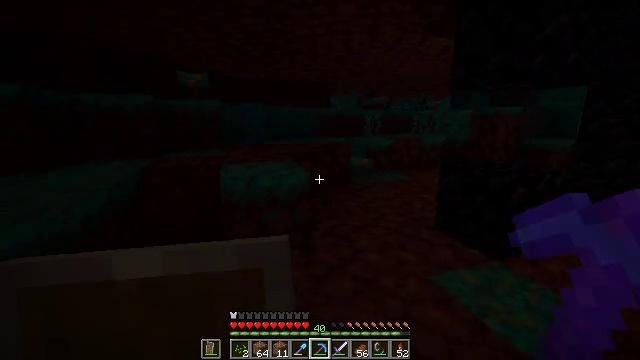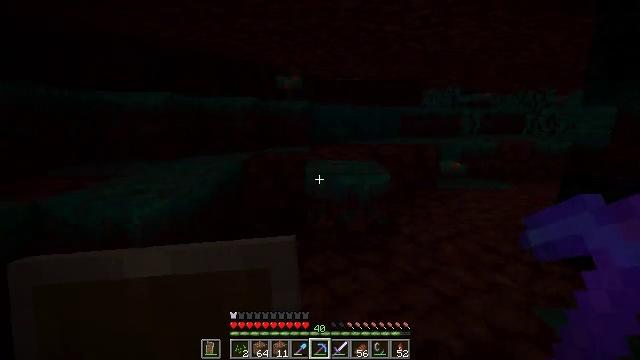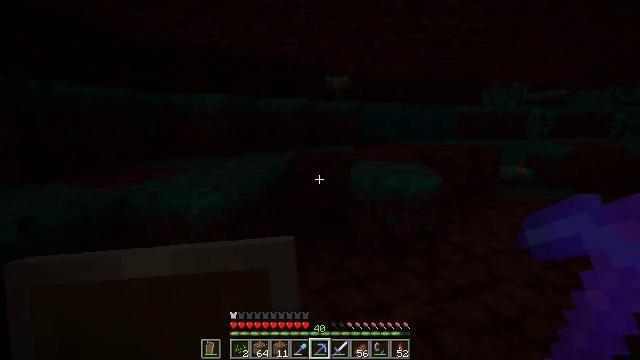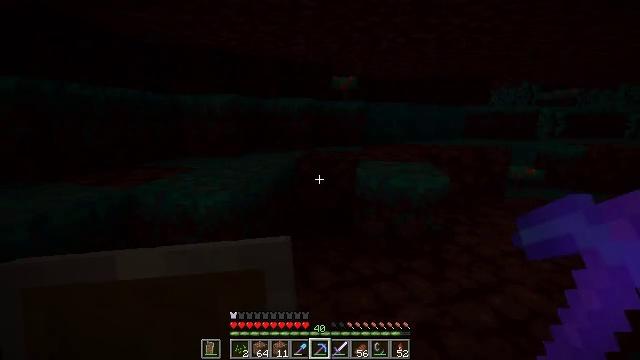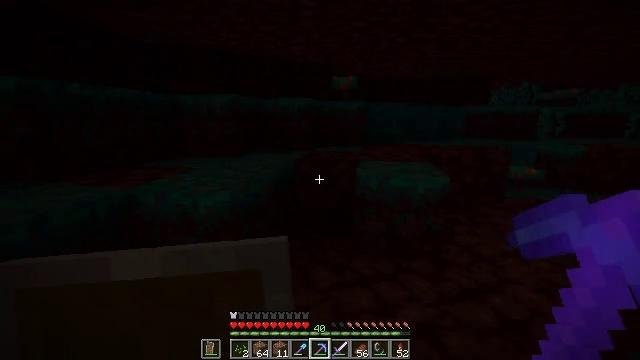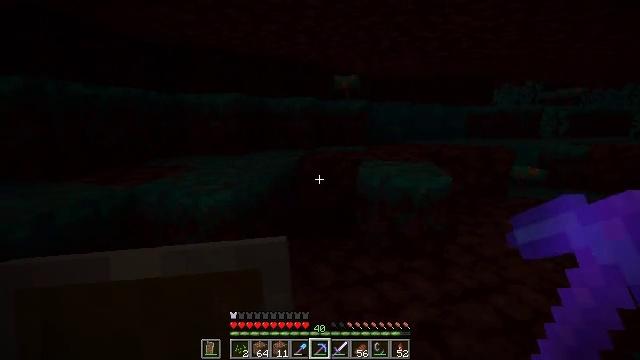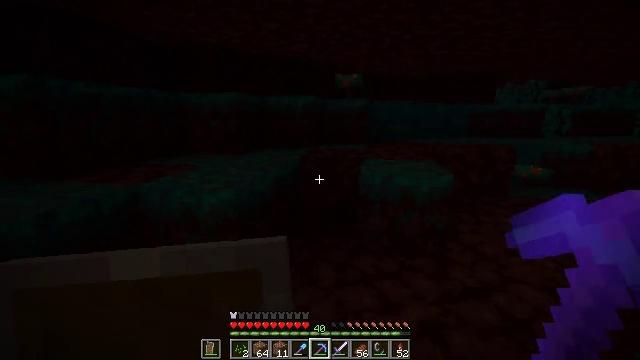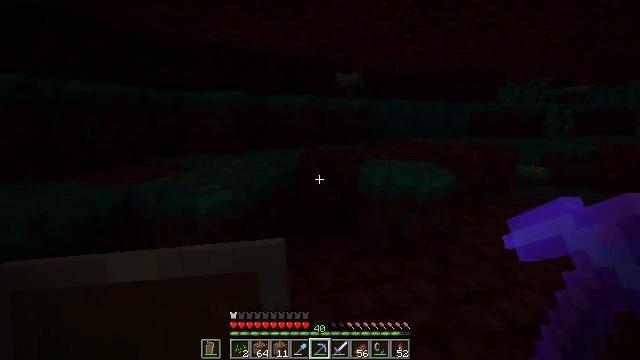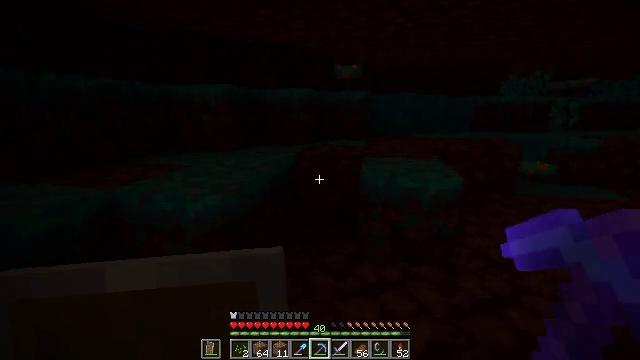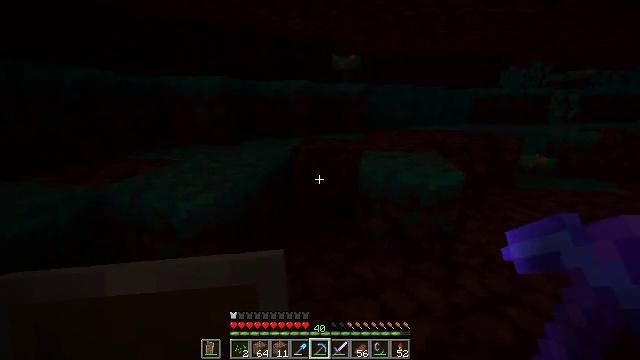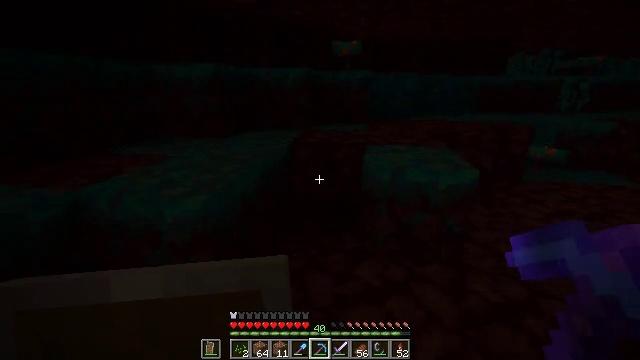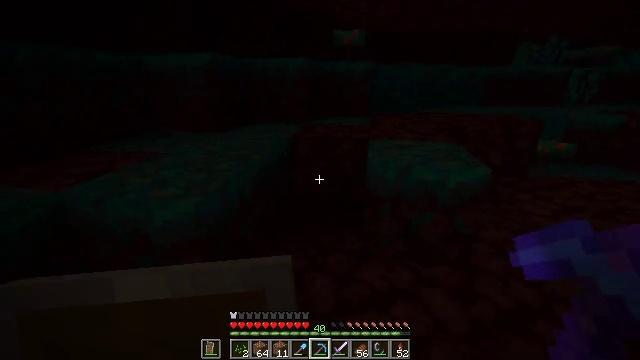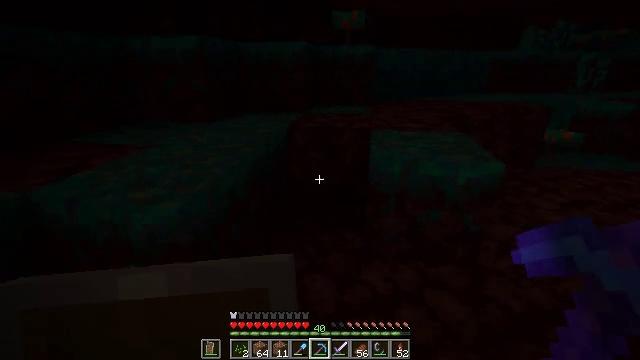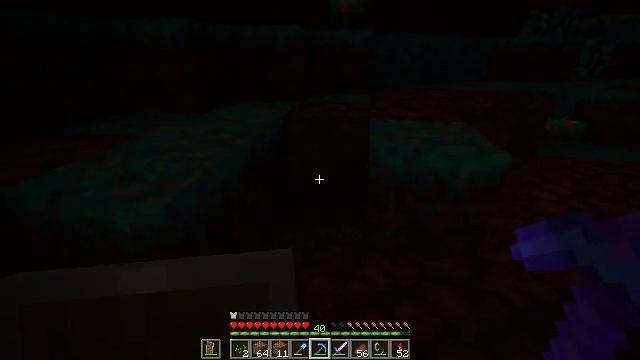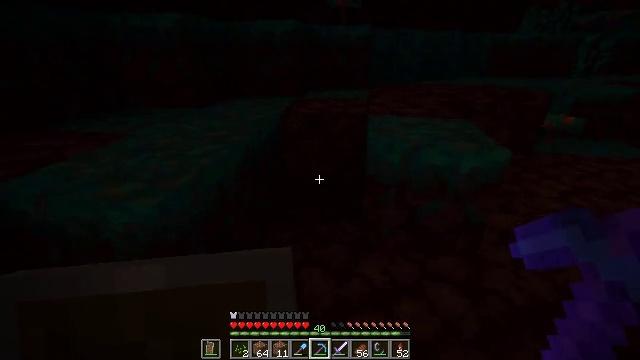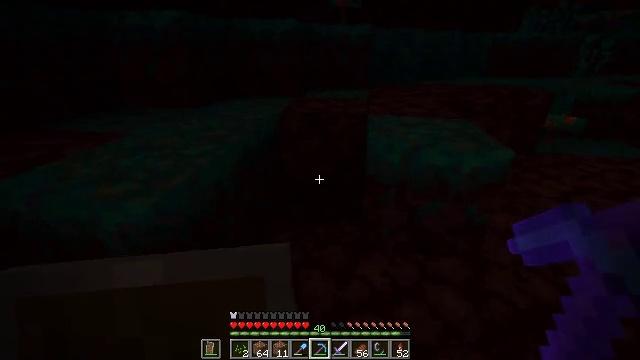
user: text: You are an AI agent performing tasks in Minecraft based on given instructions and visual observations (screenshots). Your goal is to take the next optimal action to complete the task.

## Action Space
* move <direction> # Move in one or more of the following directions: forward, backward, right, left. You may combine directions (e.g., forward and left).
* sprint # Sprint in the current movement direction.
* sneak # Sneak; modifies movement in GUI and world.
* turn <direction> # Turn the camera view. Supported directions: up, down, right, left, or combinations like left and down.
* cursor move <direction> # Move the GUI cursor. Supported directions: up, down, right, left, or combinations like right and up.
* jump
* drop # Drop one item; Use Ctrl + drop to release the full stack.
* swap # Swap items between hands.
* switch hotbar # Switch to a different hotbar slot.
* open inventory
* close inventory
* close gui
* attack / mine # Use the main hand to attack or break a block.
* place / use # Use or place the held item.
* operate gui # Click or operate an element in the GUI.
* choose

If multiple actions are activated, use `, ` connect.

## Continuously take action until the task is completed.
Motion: motion action
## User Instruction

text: Use a pickaxe to mine the warped nylium.
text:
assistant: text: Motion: turn left
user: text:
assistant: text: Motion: turn left
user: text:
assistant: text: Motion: turn left
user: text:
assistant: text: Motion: no_op
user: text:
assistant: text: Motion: no_op
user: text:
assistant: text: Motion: no_op
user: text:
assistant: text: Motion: move forward
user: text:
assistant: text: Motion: move forward, turn down
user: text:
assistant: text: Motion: move forward, turn down
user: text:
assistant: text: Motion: move forward, turn down
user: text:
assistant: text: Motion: move forward, turn down
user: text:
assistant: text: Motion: turn down
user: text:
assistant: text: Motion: turn down
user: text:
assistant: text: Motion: no_op
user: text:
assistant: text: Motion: no_op
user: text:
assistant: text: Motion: no_op
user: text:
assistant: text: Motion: no_op
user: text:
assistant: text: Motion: move right, turn right and up
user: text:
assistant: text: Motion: move right, turn right and up
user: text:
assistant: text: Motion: move right, turn right and up
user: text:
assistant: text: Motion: move right, turn up
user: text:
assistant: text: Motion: move forward and move right, turn left and up
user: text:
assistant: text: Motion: move forward and move right, turn left and up
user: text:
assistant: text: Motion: move forward and move right, turn left and up
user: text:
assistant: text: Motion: move forward and move right, turn left and up
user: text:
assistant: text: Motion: move forward and move right, turn left
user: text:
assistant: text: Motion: move forward and move right
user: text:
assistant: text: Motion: move forward
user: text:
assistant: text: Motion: move forward
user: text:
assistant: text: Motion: move forward, turn right